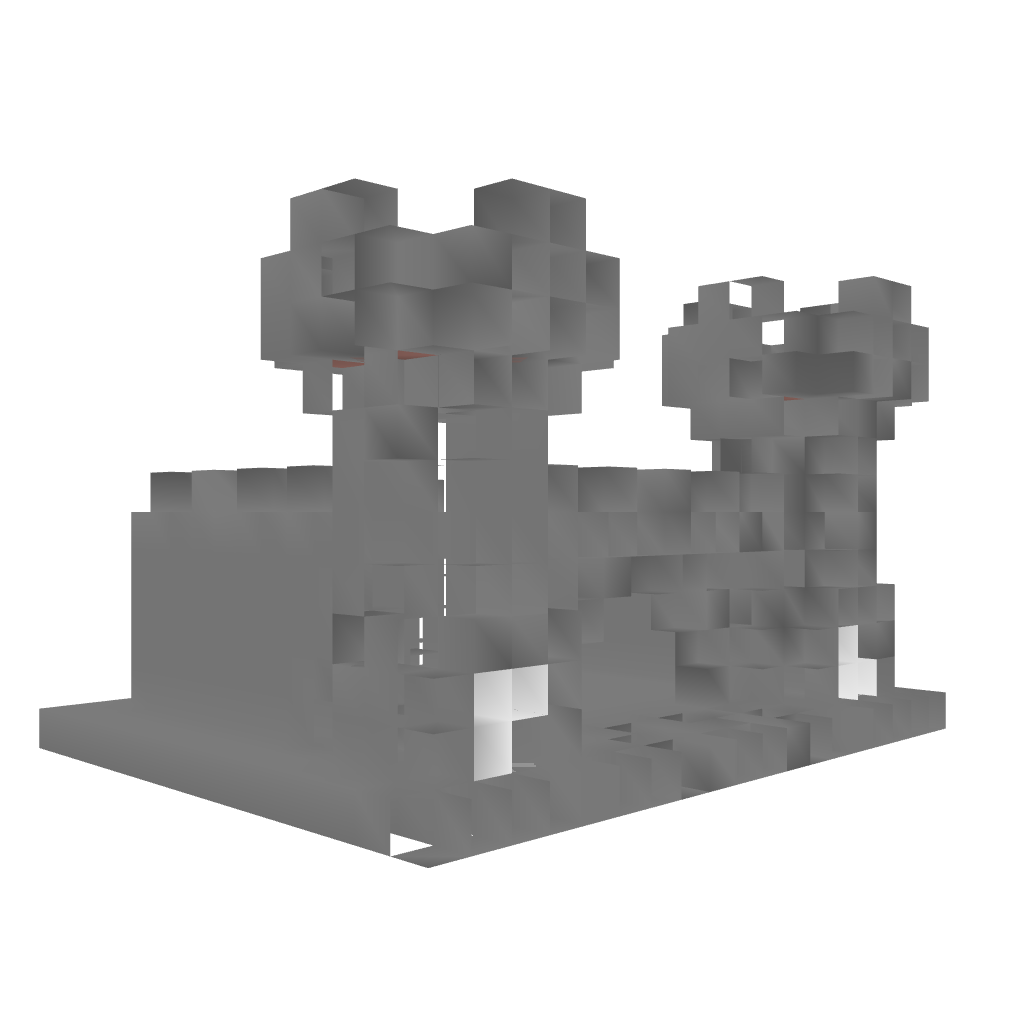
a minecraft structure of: A small castle 2 towers